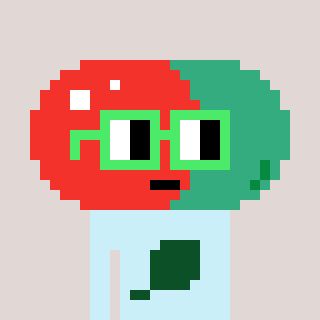
a pixel art character with square light green glasses, a pill-shaped head and a cold-colored body on a warm background